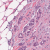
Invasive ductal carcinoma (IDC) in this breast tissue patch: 1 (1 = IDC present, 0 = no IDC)